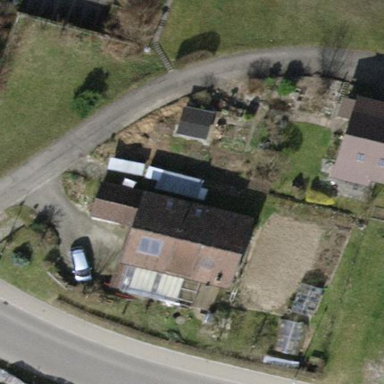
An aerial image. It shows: Detached building with tile roof.